Question: So, I've got this 3 table relationship where "lampara_generica" gets substituted by "lamapara_nitide"

Now, I only want the better substitute, the one which have the lower value in "lampara_nitide" for the column "w_real".
Im doing the next query and the resultset is the expected:
'''
SELECT lampara_nitide_has_lampara_generica.* , lampara_nitide.*
FROM lampara_nitide_has_lampara_generica
INNER JOIN lampara_nitide on lampara_nitide.id = lampara_nitide_has_lampara_generica.lampara_nitide_id
+-------------------+---------------------+----+--------+-----------+-----------+---------------------+---------------------+
| lampara_nitide_id | lampara_generica_id | id | nombre | w_teorico | w_real | horas_mantenimiento | coste_mantenimiento |
+-------------------+---------------------+----+--------+-----------+-----------+---------------------+---------------------+
| 1 | 1 | 1 | 4 | 4.<PHONE> | <PHONE> | 4 | 4 |
| 2 | 1 | 2 | 5 | 5.<PHONE> | <PHONE> | 5 | 5 |
| 2 | 2 | 2 | 5 | 5.<PHONE> | <PHONE> | 5 | 5 |
| 3 | 1 | 3 | 6 | 6.<PHONE> | <PHONE> | 6 | 6 |
| 3 | 3 | 3 | 6 | 6.<PHONE> | <PHONE> | 6 | 6 |
+-------------------+---------------------+----+--------+-----------+-----------+---------------------+---------------------+
'''
BUT once I edit it to get the 'MIN' for the "w_real" col and 'grouping by' "lampara_generica_id" all the id cols get messed.
among other things I've tried this:
'''
SELECT lampara_nitide_has_lampara_generica.* , lampara_nitide.* , min(w_real)
FROM lampara_nitide_has_lampara_generica
INNER JOIN lampara_nitide on lampara_nitide.id = lampara_nitide_has_lampara_generica.lampara_nitide_id
group by lampara_generica_id
+-------------------+---------------------+----+--------+-----------+-----------+---------------------+---------------------+-------------+
| lampara_nitide_id | lampara_generica_id | id | nombre | w_teorico | w_real | horas_mantenimiento | coste_mantenimiento | min(w_real) |
+-------------------+---------------------+----+--------+-----------+-----------+---------------------+---------------------+-------------+
| 1 | 1 | 1 | 4 | 4.<PHONE> | <PHONE> | 4 | 4 | <PHONE> |
| 2 | 2 | 2 | 5 | 5.<PHONE> | <PHONE> | 5 | 5 | <PHONE> |
| 3 | 3 | 3 | 6 | 6.<PHONE> | <PHONE> | 6 | 6 | <PHONE> |
+-------------------+---------------------+----+--------+-----------+-----------+---------------------+---------------------+-------------+
'''
Anybody has a clue on how this query shall be done?
Interesting link -> <URL>
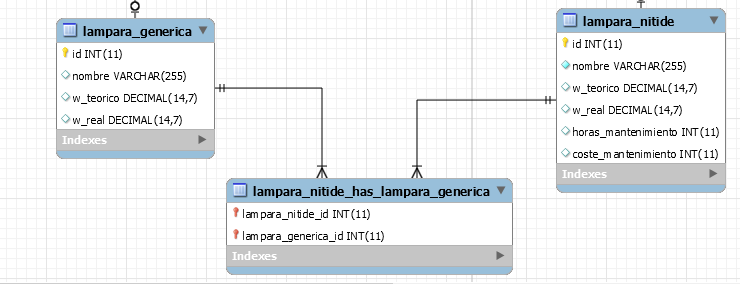
Answer: I believe there are at least 2 solutions:
1) Using 'INNER JOIN'
'''
SELECT lampara_nitide_has_lampara_generica.lampara_generica_id,
lampara_nitide.id as lampara_nitide_id,
lampara_nitide.w_real
FROM lampara_nitide_has_lampara_generica
INNER JOIN lampara_nitide ON lampara_nitide_has_lampara_generica.lampara_nitide_id = lampara_nitide.id
INNER JOIN
(SELECT lampara_generica_id, min(w_real) as min_w_real
FROM
(
SELECT *
FROM lampara_nitide_has_lampara_generica
INNER JOIN lampara_nitide on lampara_nitide.id = lampara_nitide_has_lampara_generica.lampara_nitide_id
) lampara_joined
GROUP BY lampara_generica_id) lampara_joined_min
ON lampara_joined_min.lampara_generica_id = lampara_nitide_has_lampara_generica.lampara_generica_id
AND lampara_joined_min.min_w_real = lampara_nitide.w_real
ORDER BY lampara_nitide_has_lampara_generica.lampara_generica_id
'''
<URL>
2) Using 'LEFT OUTER JOIN'
'''
SELECT lampara_nitide_has_lampara_generica.lampara_generica_id,
lampara_nitide.id as lampara_nitide_id,
lampara_nitide.w_real FROM lampara_nitide_has_lampara_generica
INNER JOIN lampara_nitide ON lampara_nitide_has_lampara_generica.lampara_nitide_id = lampara_nitide.id
LEFT OUTER JOIN
(SELECT lampara_nitide_has_lampara_generica.lampara_generica_id, w_real
FROM lampara_nitide_has_lampara_generica
INNER JOIN lampara_nitide on lampara_nitide.id = lampara_nitide_has_lampara_generica.lampara_nitide_id
) lampara_joined
ON lampara_joined.lampara_generica_id = lampara_nitide_has_lampara_generica.lampara_generica_id
AND lampara_nitide.w_real > lampara_joined.w_real
WHERE lampara_joined.lampara_generica_id is null
ORDER BY lampara_nitide_has_lampara_generica.lampara_generica_id
'''
<URL>
> Explanation why this works can be found here:
<URL>
'''
SELECT lampara_generica_id, id, w_real
FROM
(
SELECT lampara_nitide_has_lampara_generica.* , lampara_nitide.* ,
(Select min(w_real)
from lampara_nitide t
where t.id in
(
select lampara_nitide_id from lampara_nitide_has_lampara_generica gen
where gen.lampara_generica_id = lampara_nitide_has_lampara_generica.lampara_generica_id
)
) as MIN
FROM lampara_nitide_has_lampara_generica
INNER JOIN lampara_nitide on lampara_nitide.id = lampara_nitide_has_lampara_generica.lampara_nitide_id
) lampara_with_min
WHERE lampara_with_min.MIN = lampara_with_min.w_real
ORDER BY lampara_generica_id
'''
<URL>
'''
SELECT lampara_generica_id, lampara_nitide_id, w_real
FROM
(
SELECT lampara_nitide_has_lampara_generica.lampara_generica_id,
lampara_nitide_has_lampara_generica.lampara_nitide_id,
w_real,
MIN(w_real) OVER (partition by lampara_nitide_has_lampara_generica.lampara_generica_id) as min
FROM lampara_nitide_has_lampara_generica
INNER JOIN lampara_nitide on lampara_nitide.id = lampara_nitide_has_lampara_generica.lampara_nitide_id
) t
WHERE t.w_real = t.min
'''
<URL>
'''
SELECT lampara_generica_id, lampara_nitide_id, w_real
FROM
(
SELECT lampara_nitide_has_lampara_generica.lampara_generica_id,
lampara_nitide_has_lampara_generica.lampara_nitide_id,
w_real,
RANK() OVER (partition by lampara_nitide_has_lampara_generica.lampara_generica_id order by w_real) as rank
FROM lampara_nitide_has_lampara_generica
INNER JOIN lampara_nitide on lampara_nitide.id = lampara_nitide_has_lampara_generica.lampara_nitide_id
) t
WHERE t.rank = 1
ORDER BY lampara_generica_id
'''
<URL>